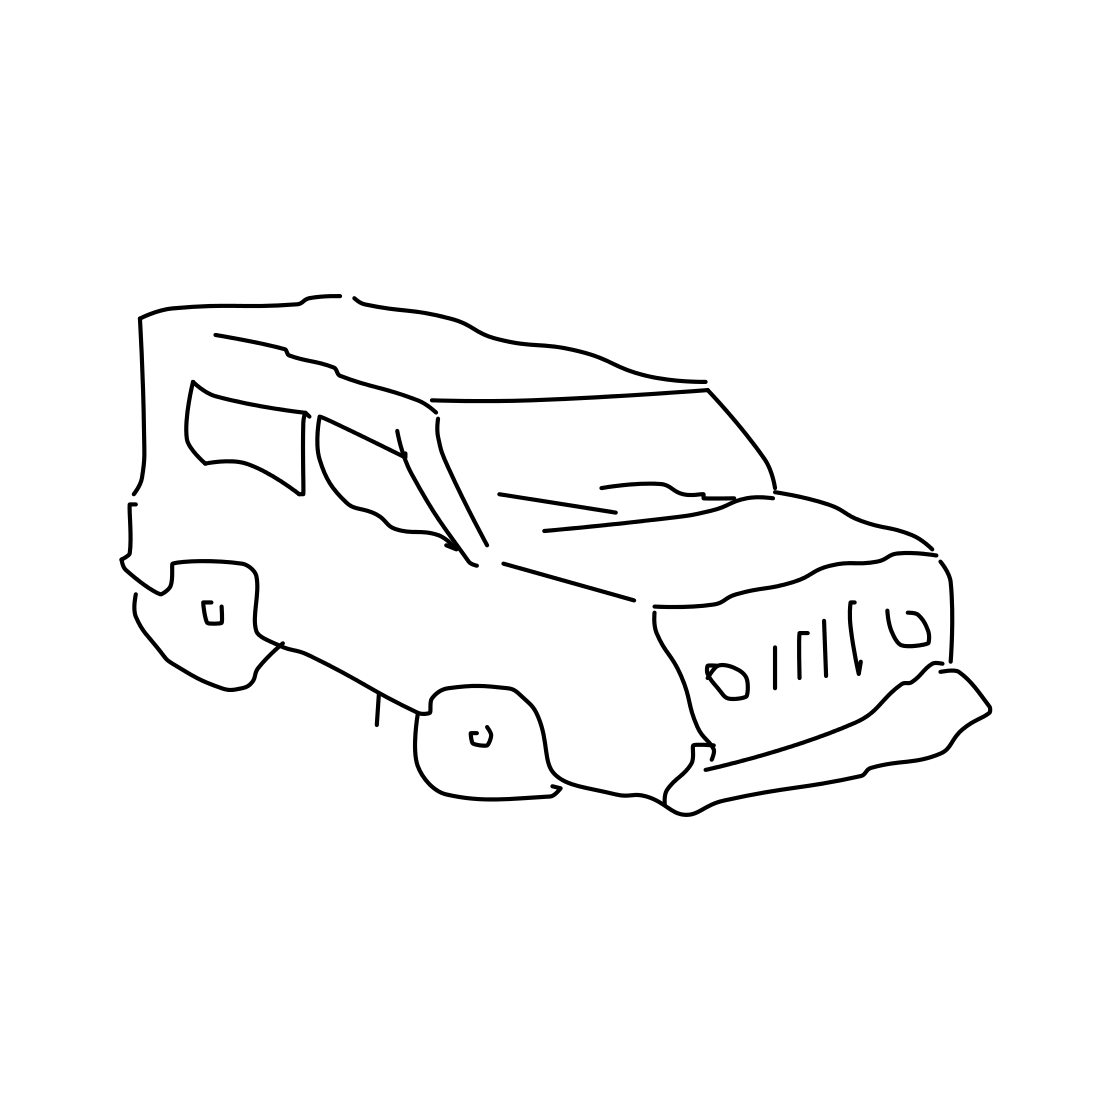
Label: suv